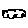
Label: cloud